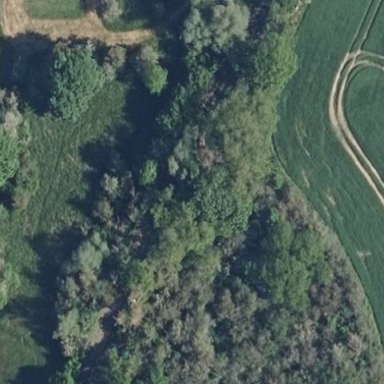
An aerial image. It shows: Beautiful woodland area.